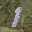
Label: 1